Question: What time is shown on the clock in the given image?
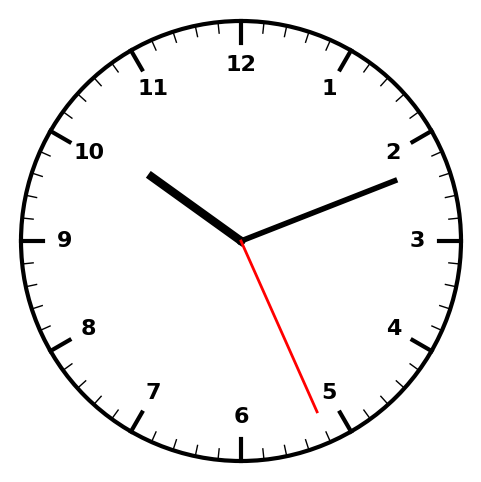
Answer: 10:11:26